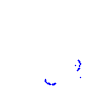
Particle: proton